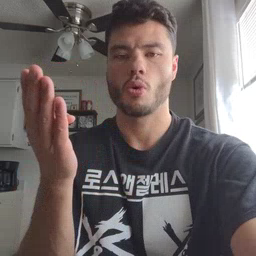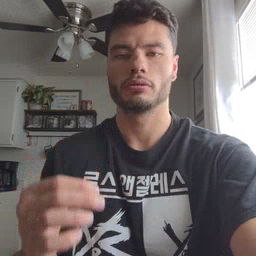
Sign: open